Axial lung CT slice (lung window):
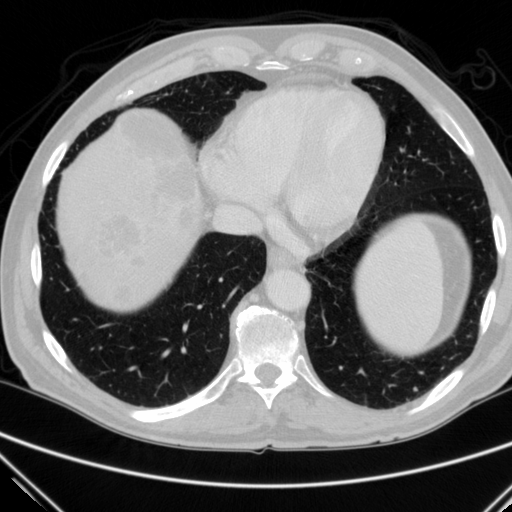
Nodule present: no